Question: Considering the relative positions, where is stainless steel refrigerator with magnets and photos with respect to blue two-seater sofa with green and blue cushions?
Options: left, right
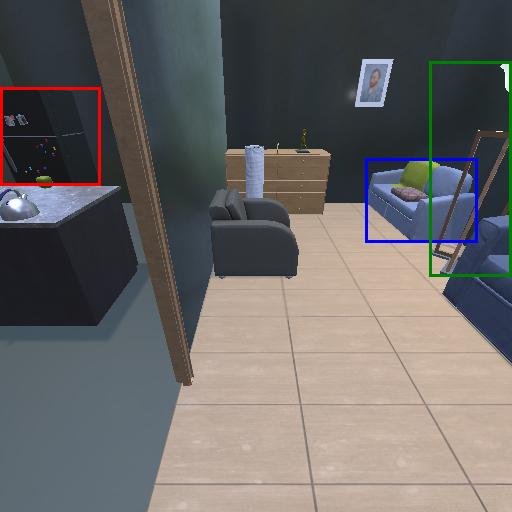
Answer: left